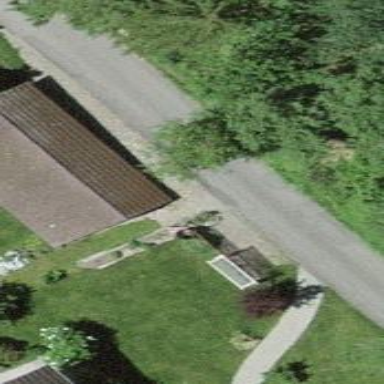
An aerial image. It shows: Shed.